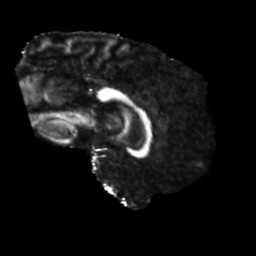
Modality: FA
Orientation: sagittal
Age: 56
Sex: male
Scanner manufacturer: siemens
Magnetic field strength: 3 T
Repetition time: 5.25 s
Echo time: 0.08 s